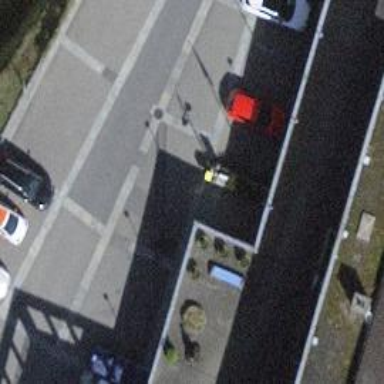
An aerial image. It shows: Post box.